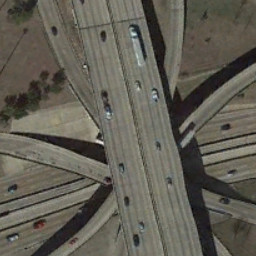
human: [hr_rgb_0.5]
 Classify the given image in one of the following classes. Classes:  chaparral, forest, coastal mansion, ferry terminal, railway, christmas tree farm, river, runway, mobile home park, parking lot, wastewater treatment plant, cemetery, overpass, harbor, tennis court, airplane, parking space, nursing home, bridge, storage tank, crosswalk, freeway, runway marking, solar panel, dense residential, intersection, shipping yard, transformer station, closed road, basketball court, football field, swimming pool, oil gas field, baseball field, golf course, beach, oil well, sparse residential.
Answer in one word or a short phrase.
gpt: overpass